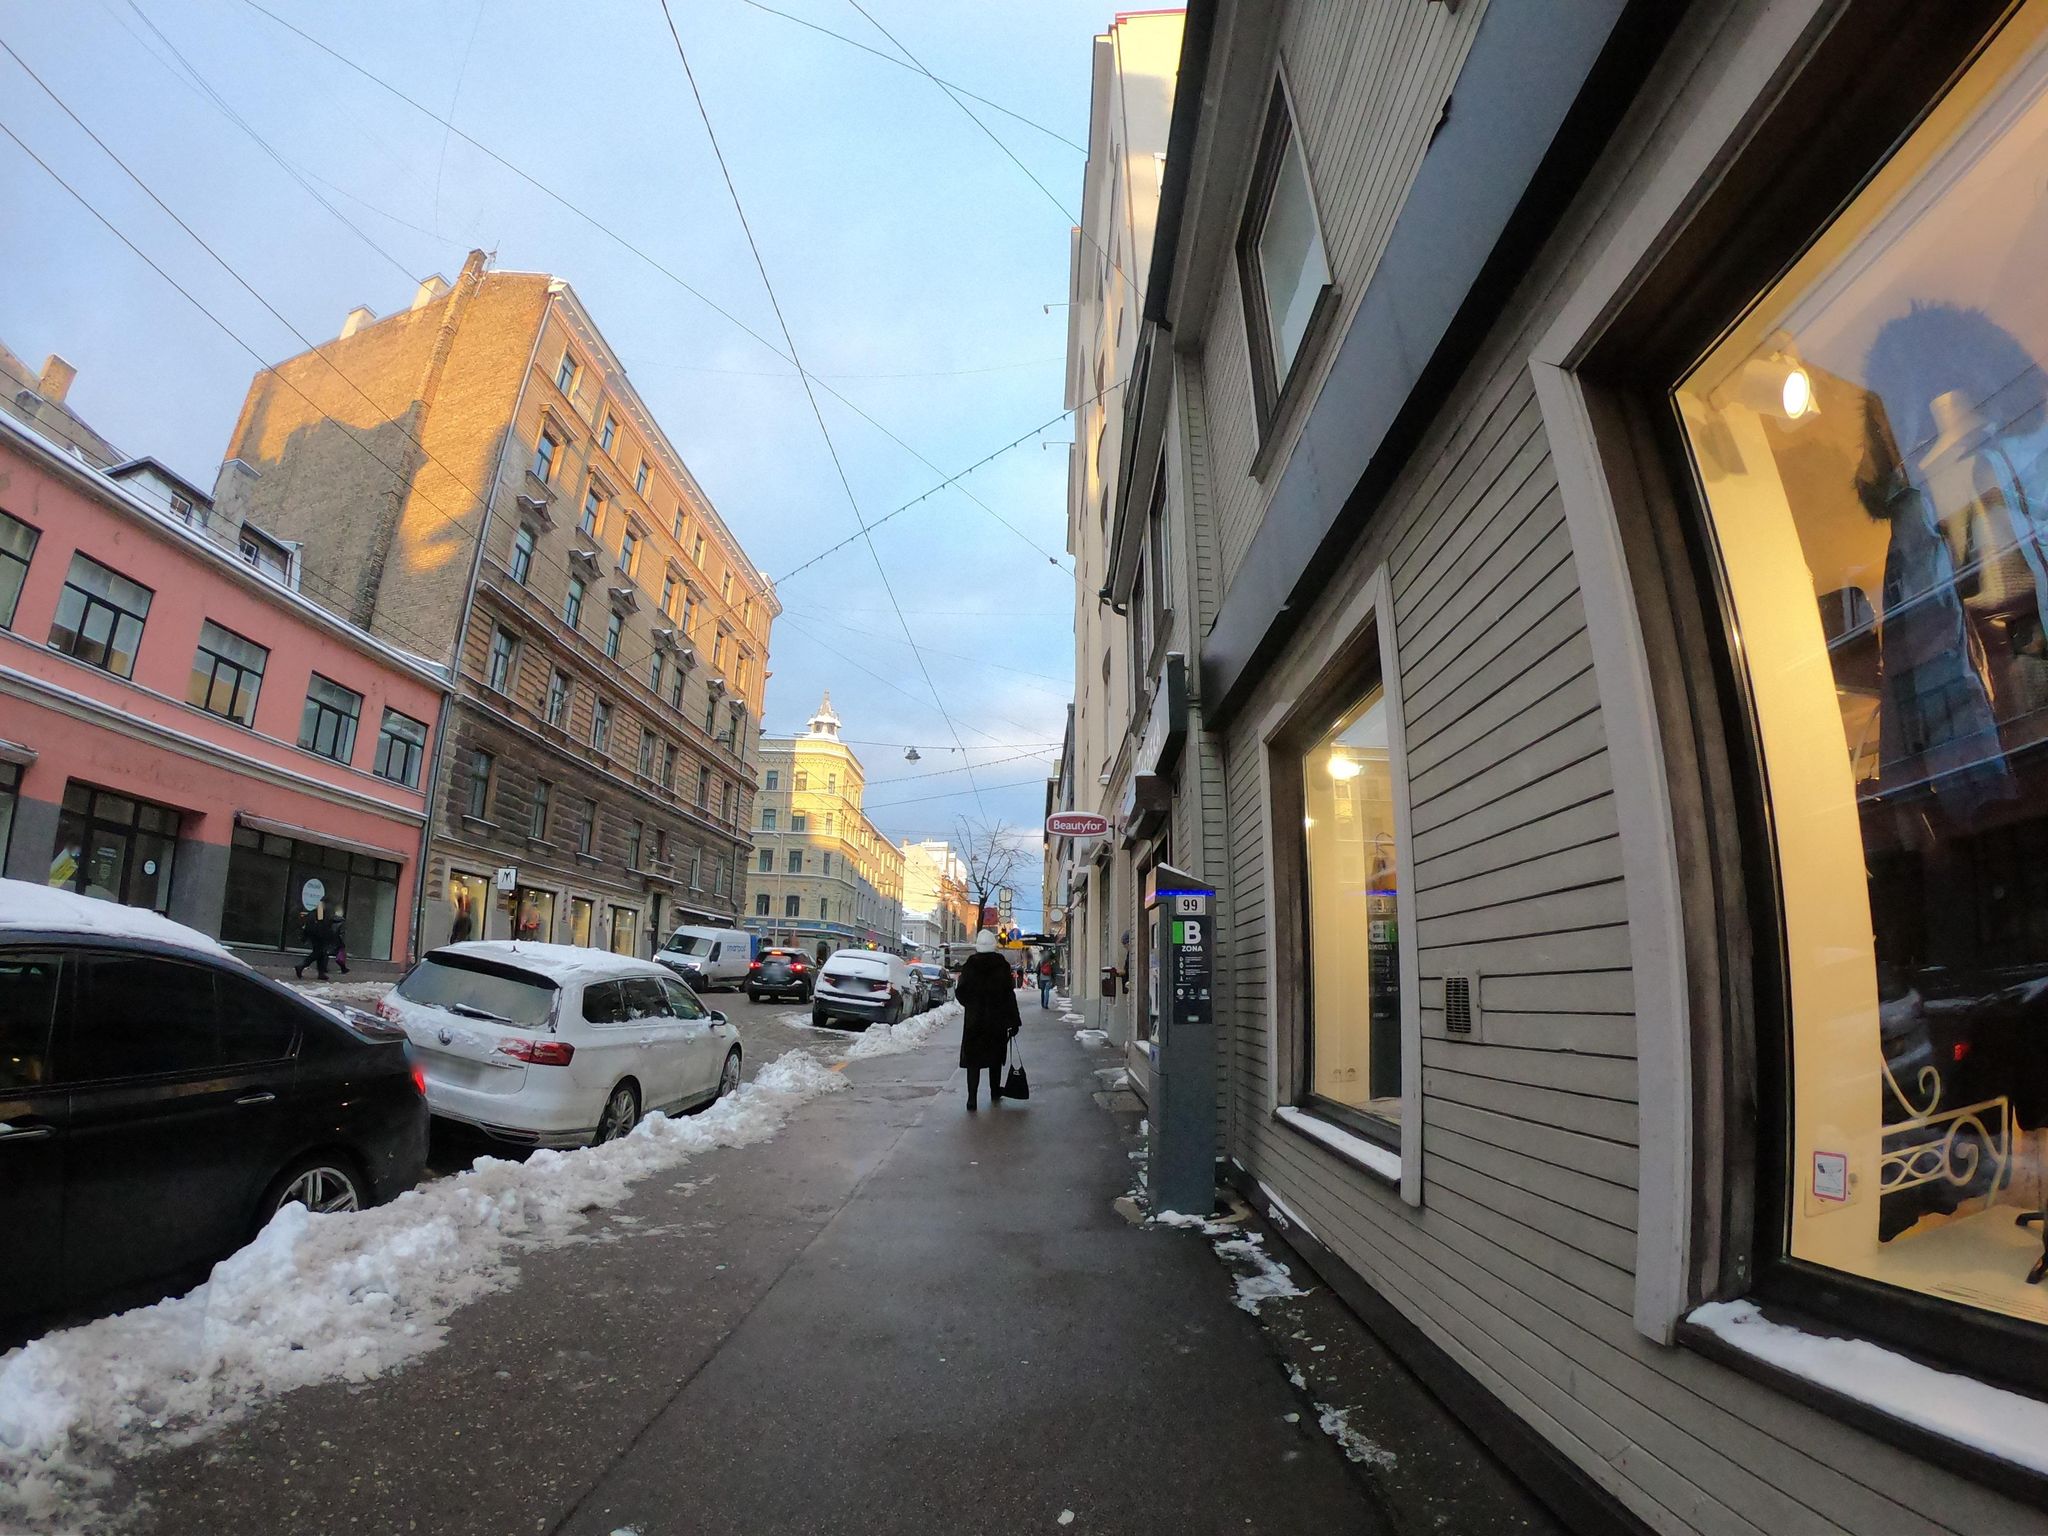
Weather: snowy
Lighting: day
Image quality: good
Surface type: driving surface
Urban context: urban centre
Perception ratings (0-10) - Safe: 2.14, Lively: 7.63, Beautiful: 1.54, Boring: 3.03, Depressing: 2.17, Wealthy: 1.97